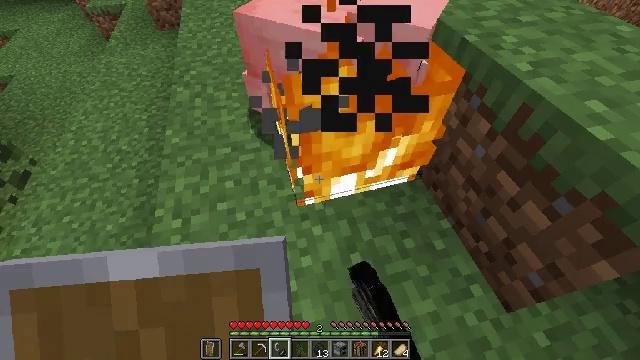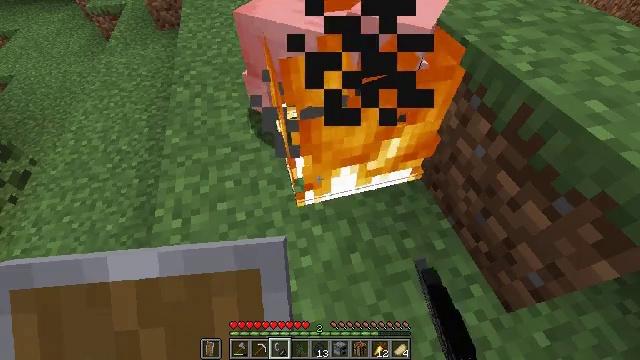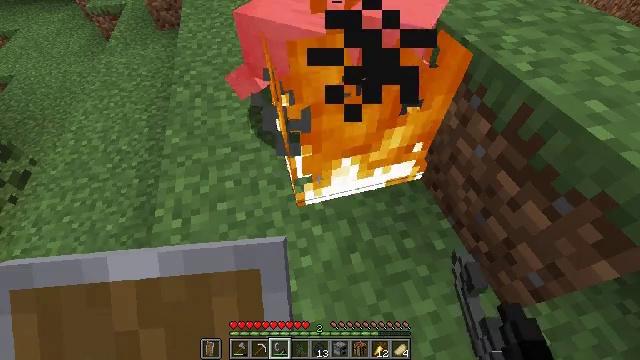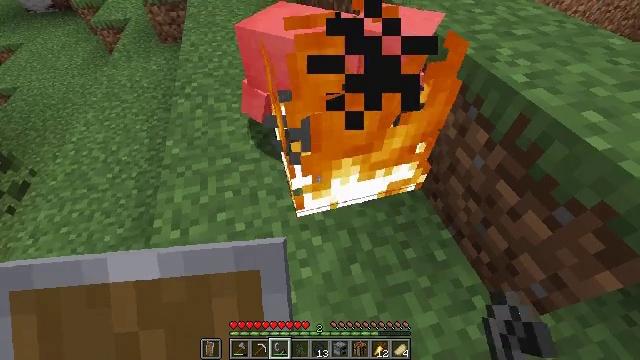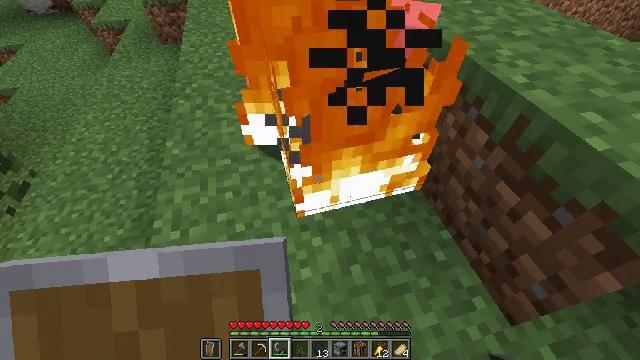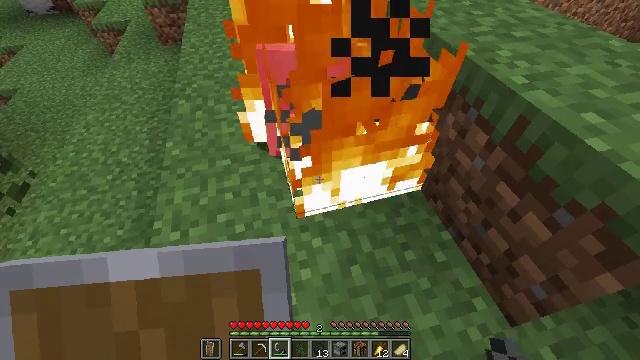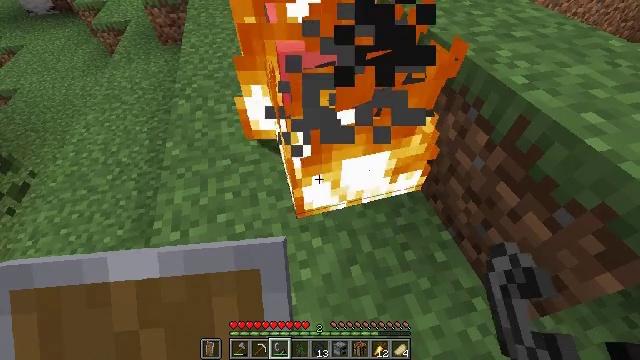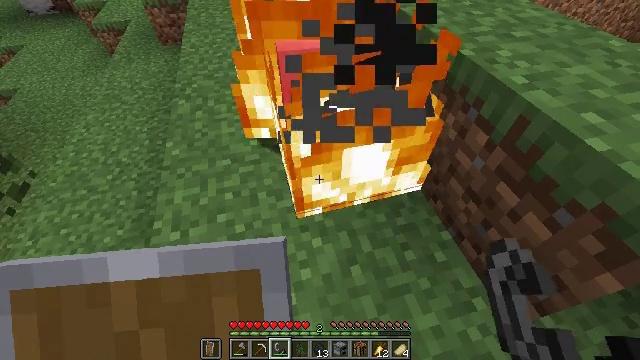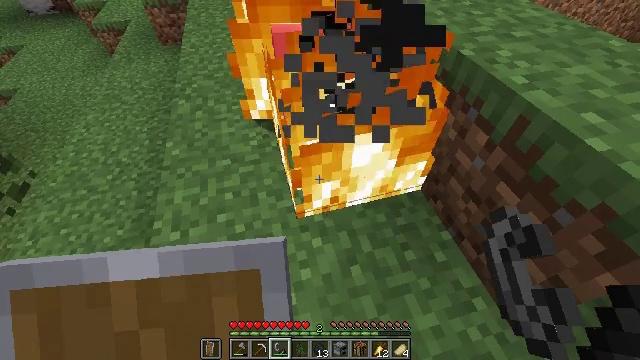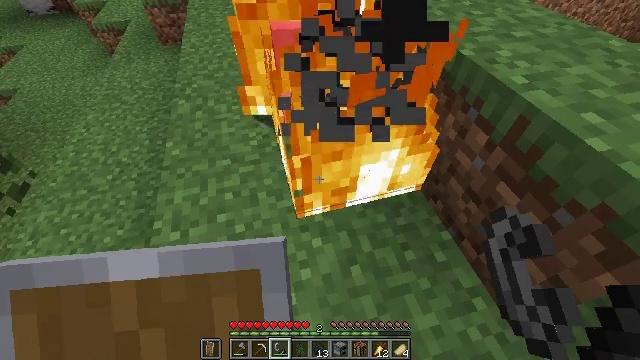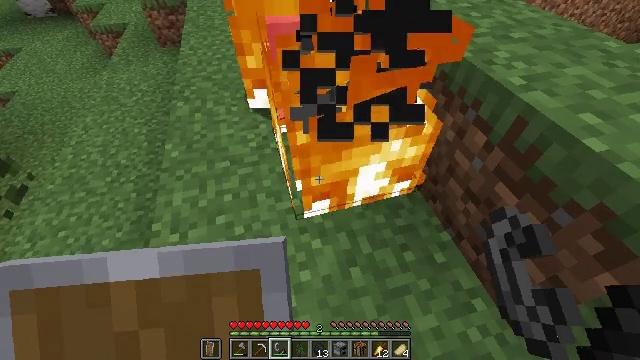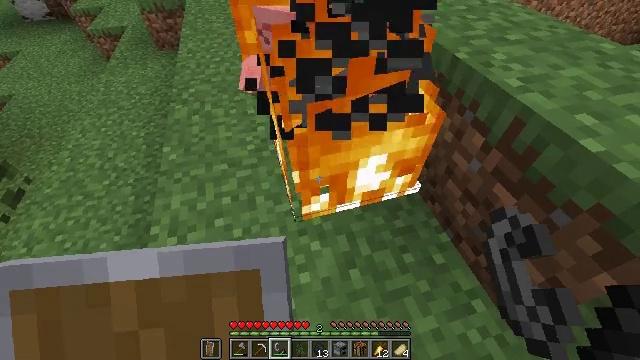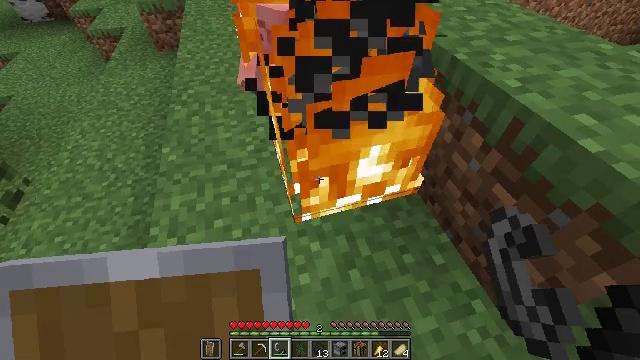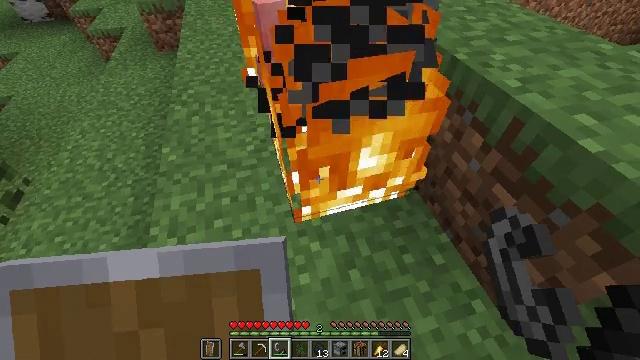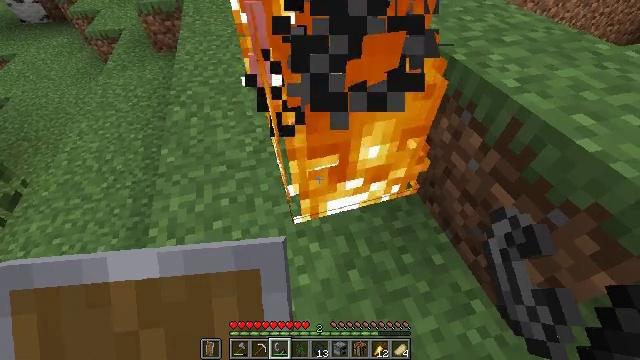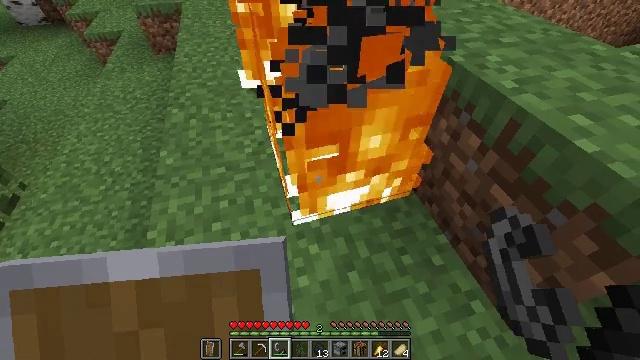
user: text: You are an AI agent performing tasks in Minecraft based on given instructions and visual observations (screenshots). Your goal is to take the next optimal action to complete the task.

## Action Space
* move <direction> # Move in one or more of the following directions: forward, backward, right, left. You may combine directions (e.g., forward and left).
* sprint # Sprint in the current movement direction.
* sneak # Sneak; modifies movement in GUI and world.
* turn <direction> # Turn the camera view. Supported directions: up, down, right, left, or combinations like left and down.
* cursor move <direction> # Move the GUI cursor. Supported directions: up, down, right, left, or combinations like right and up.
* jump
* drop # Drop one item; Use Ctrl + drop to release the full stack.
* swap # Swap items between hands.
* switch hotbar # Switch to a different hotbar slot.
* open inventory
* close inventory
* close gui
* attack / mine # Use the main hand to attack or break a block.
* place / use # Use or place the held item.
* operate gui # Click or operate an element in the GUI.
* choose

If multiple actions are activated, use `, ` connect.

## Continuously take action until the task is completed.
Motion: motion action
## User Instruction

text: Destroy the fire.
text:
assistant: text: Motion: no_op
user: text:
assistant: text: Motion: no_op
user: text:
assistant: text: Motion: turn up
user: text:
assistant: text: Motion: no_op
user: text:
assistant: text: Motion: no_op
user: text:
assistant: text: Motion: no_op
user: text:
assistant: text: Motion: no_op
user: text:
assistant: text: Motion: no_op
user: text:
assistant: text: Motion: no_op
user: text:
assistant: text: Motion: no_op
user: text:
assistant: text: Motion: no_op
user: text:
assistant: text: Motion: no_op
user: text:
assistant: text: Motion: no_op
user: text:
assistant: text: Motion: no_op
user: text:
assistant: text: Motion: no_op
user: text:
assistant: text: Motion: attack / mine
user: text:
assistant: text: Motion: attack / mine
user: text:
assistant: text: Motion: no_op
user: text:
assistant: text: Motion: no_op
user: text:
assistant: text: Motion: no_op
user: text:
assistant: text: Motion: no_op